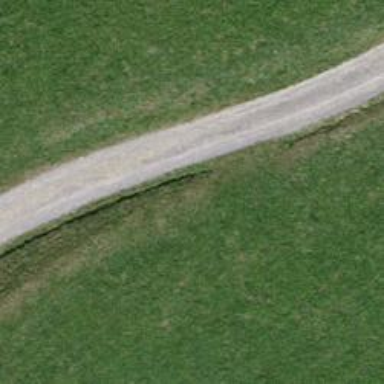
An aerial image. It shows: Compacted track with grade2 surface.